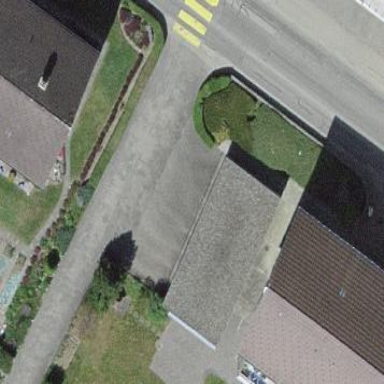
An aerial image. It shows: Garage building.